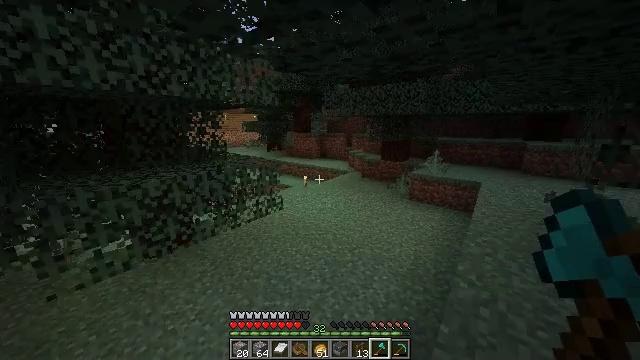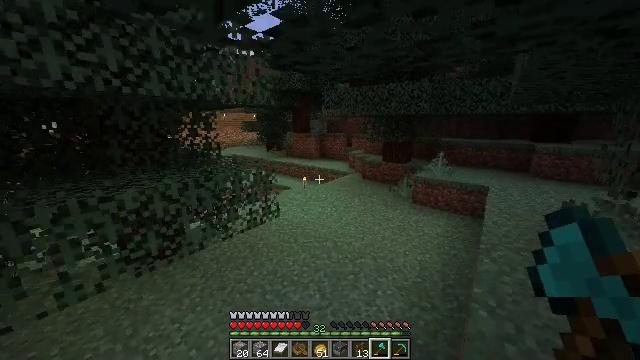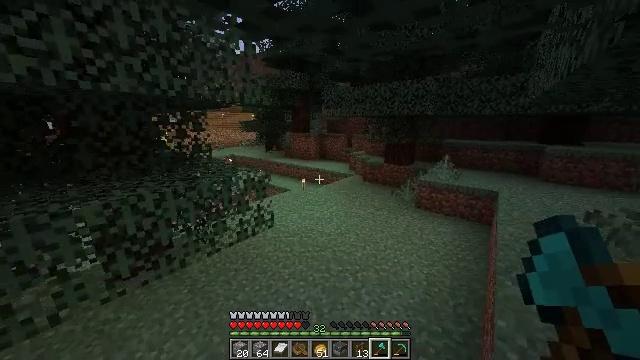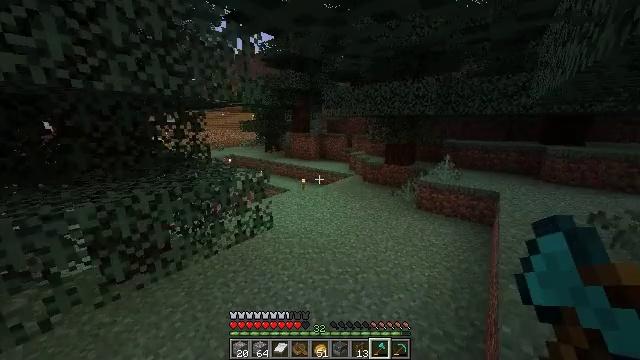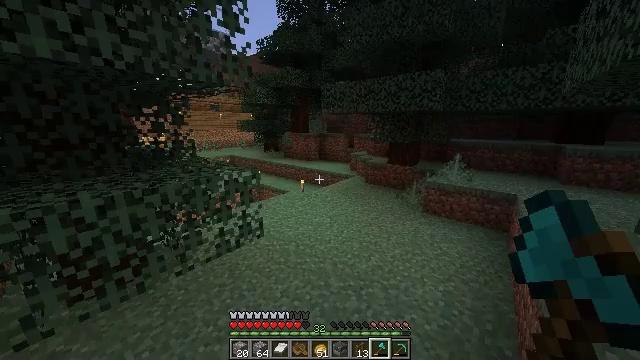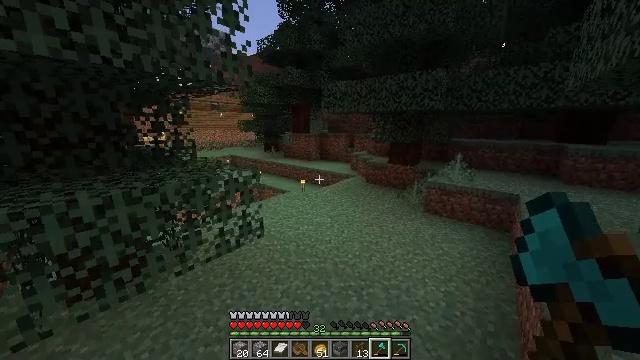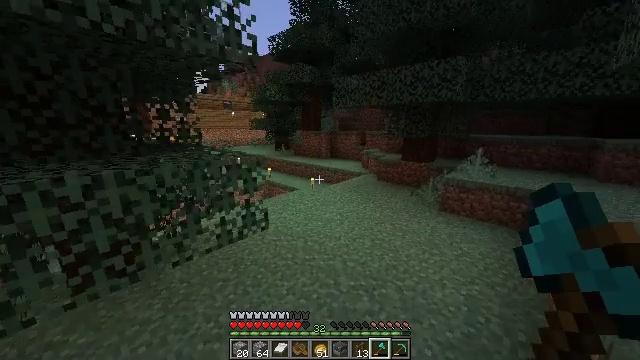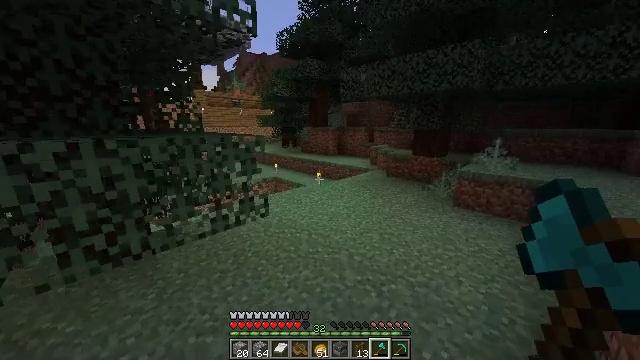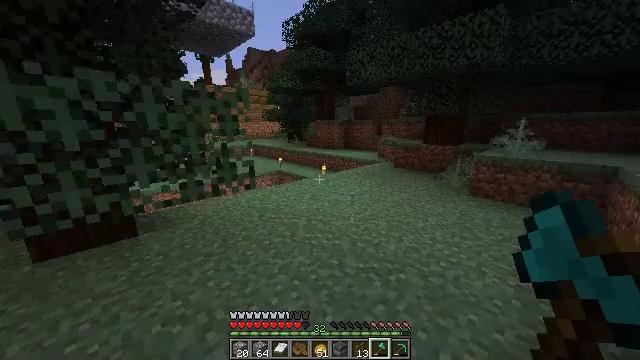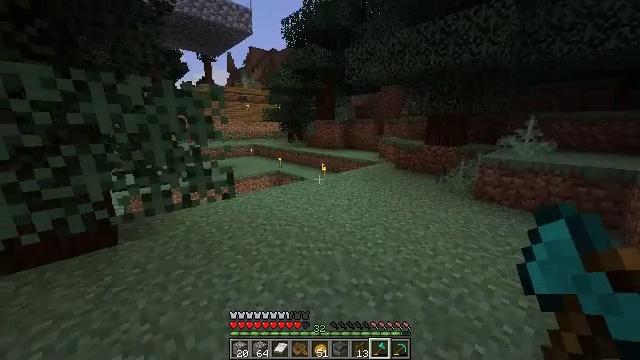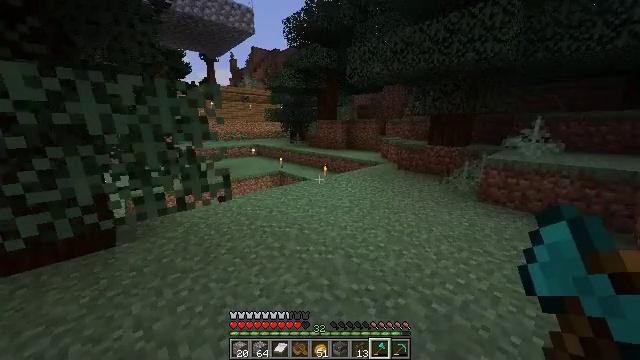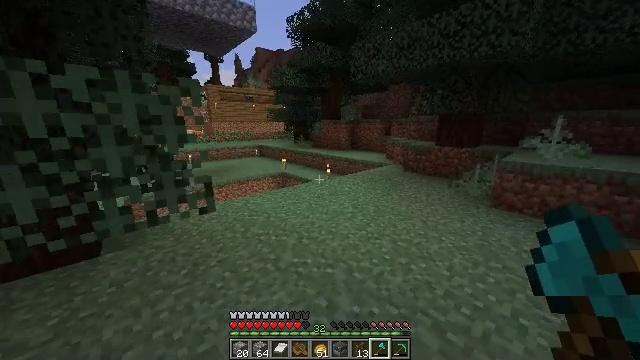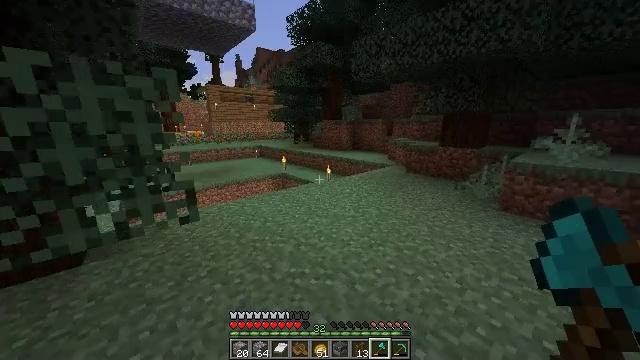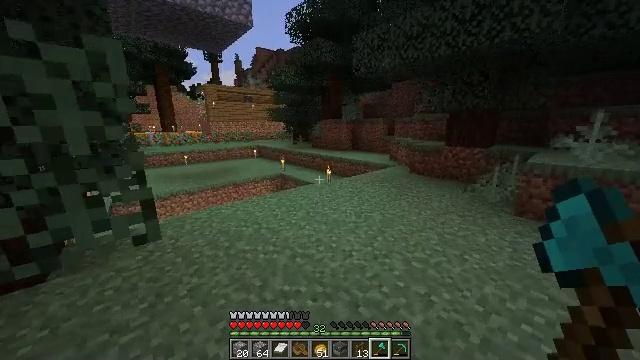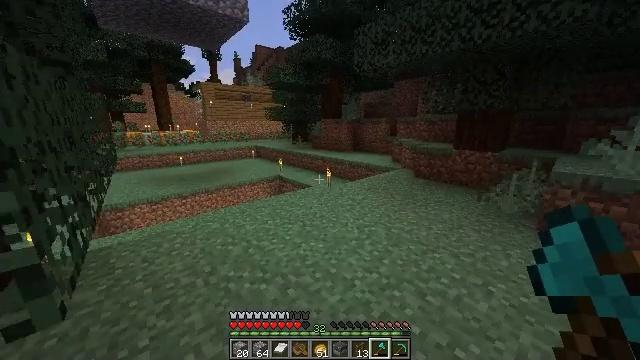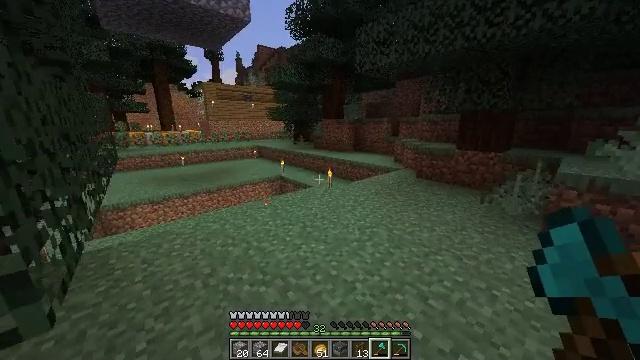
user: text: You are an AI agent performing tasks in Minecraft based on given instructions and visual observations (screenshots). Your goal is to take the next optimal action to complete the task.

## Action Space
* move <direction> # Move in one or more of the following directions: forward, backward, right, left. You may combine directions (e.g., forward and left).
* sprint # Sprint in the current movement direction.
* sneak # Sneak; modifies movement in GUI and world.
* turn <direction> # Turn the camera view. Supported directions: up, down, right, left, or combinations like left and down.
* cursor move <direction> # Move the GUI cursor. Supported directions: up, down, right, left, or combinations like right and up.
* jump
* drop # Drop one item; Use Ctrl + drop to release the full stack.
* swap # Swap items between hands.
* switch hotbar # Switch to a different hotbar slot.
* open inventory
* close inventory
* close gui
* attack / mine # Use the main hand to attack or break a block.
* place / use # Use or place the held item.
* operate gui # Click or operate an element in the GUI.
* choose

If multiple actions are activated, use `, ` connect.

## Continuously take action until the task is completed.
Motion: motion action
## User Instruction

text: Drop a spruce boat.
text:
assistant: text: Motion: move forward
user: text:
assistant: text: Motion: move forward
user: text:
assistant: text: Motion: move forward
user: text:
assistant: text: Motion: move forward
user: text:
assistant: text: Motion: move forward and move right
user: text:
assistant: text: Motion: move forward and move right, turn left
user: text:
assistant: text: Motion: move forward and move right, turn left
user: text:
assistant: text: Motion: move forward and move right, turn left
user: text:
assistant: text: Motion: move forward and move right
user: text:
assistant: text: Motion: move forward, sprint
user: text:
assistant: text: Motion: move forward, sprint, turn left
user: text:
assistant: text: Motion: move forward, sprint
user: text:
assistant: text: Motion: move forward, sprint
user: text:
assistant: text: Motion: move forward
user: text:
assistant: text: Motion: move forward and move right
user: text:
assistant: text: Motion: move forward and move right, turn left
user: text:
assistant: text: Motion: move forward and move right, turn left
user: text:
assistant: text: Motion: move forward and move right, sprint
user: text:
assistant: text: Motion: move forward and move right, sprint
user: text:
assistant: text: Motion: move forward and move right, sprint
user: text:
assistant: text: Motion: move forward, sprint
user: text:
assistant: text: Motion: move forward, turn right and down
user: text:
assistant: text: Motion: move forward, turn right
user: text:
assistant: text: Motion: move forward, turn right
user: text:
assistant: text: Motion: move forward
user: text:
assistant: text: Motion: move forward
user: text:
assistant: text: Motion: move forward
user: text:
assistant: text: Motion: move forward
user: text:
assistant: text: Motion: move forward
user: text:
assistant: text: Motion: move forward